Question: This is my sample database:

In my script now, I am adding elements to the list with the following code:
'''
import pandas
data = pandas.read_excel("Sample database copy.xlsx")
name = dict(zip(data["Abbreviation"],data["Name"]))
list1 = []
incoming_msg = input('Please type what you want to add: ')
incoming_msg = incoming_msg.split() # split the string by space
if len(incoming_msg) == 2: # if there are two elements in the list (number and name)
list1 += [name[incoming_msg[1]]] * int(incoming_msg[0])
else:
list1.append(name[incoming_msg[0]])
'''
So now if type "2 JO" my list will have two new elements "John" and "John".
Now I want to do exactly the same but for eliminating objects of a list. I tried to replace the current operator "+=" for "-=" but surprisingly it is not working. Any ideas on how I could solve this?
PS. I need to do it all out of the same input. I cannot ask separately for key and quantity. I want to make a replication of the above code but for removing the objects.
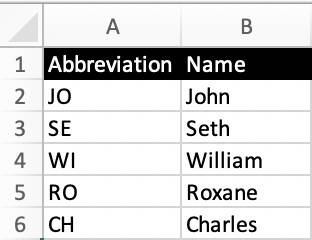
Answer: You could use <URL>:
> Remove the first item from the list whose value is equal to x. It
raises a ValueError if there is no such item.
'''
import pandas as pd
data = pd.read_excel("Sample database copy.xlsx")
name = dict(zip(data["Abbreviation"], data["Name"]))
list1 = []
incoming_msg = input('Please type what you want to add: ')
incoming_msg = incoming_msg.split() # split the string by space
if len(incoming_msg) == 2: # if there are two elements in the list (number and name)
list1 += [name[incoming_msg[1]]] * int(incoming_msg[0])
else:
list1.append(name[incoming_msg[0]])
print('
'.join(list1))
incoming_msg = input('Please type what you want to delete: ')
incoming_msg = incoming_msg.split() # split the string by space
if len(incoming_msg) == 2: # if there are two elements in the list (number and name)
num_to_remove = int(incoming_msg[0])
while name[incoming_msg[1]] in list1 and num_to_remove > 0:
list1.remove(name[incoming_msg[1]])
num_to_remove -= 1
else:
if name[incoming_msg[0]] in list1:
list1.remove(name[incoming_msg[0]])
print('
'.join(list1))
'''
'''
Please type what you want to add: 4 JO
John
John
John
John
Please type what you want to delete: 2 JO
John
John
'''